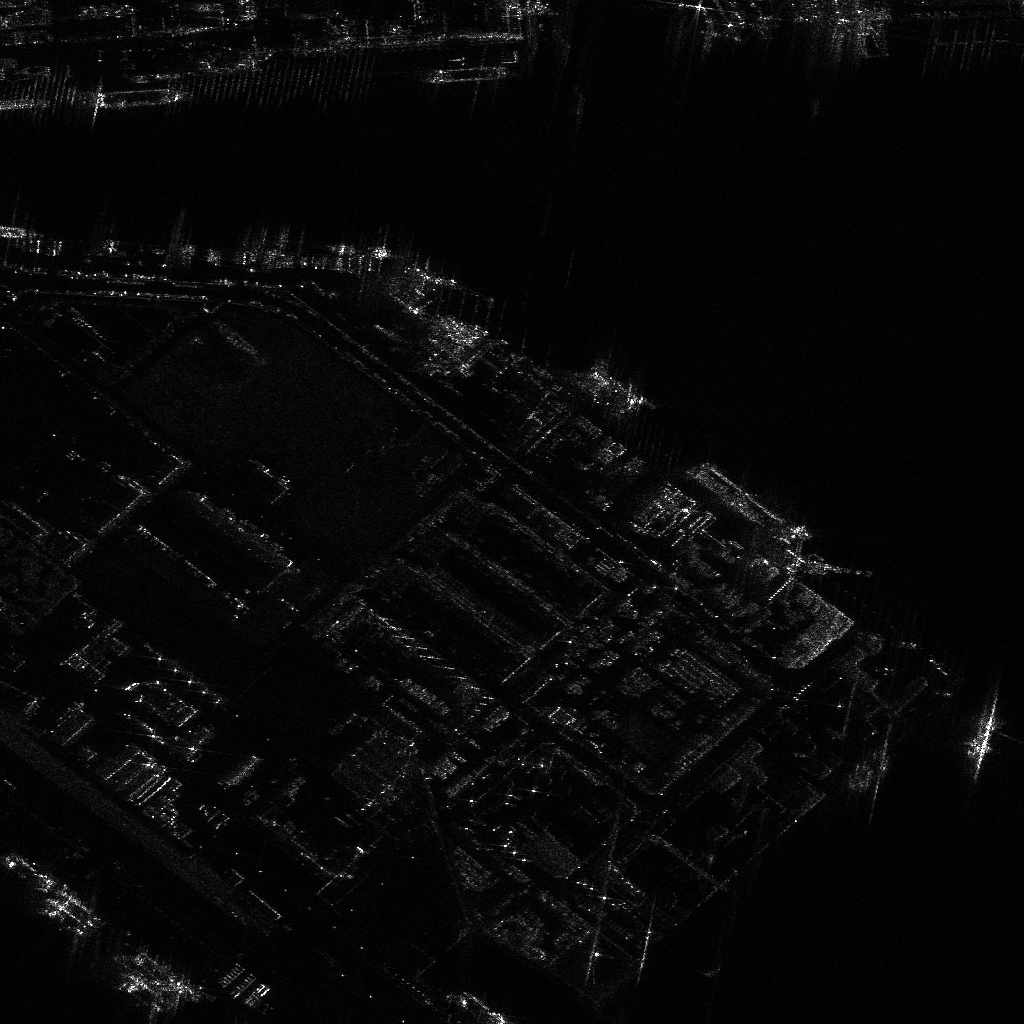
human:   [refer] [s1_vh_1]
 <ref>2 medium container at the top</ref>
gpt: <box>[[32, 23, 38, 25, 1], [65, 0, 71, 2, 66]]</box>

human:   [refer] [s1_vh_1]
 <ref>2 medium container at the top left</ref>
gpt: <box>[[2, 19, 4, 25, 90], [3, 6, 4, 14, 90]]</box>

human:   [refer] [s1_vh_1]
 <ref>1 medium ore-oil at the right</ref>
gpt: <box>[[65, 47, 80, 50, 34]]</box>

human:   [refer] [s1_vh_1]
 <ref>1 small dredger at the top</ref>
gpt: <box>[[41, 6, 50, 8, 0]]</box>

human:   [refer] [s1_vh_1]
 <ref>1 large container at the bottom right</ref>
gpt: <box>[[94, 67, 98, 76, 15]]</box>